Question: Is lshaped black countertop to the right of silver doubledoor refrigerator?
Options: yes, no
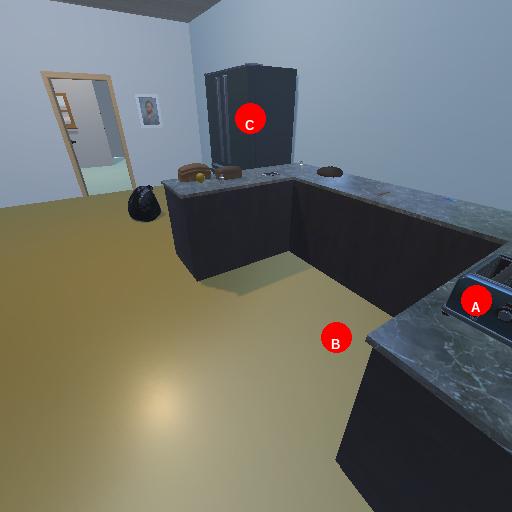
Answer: yes